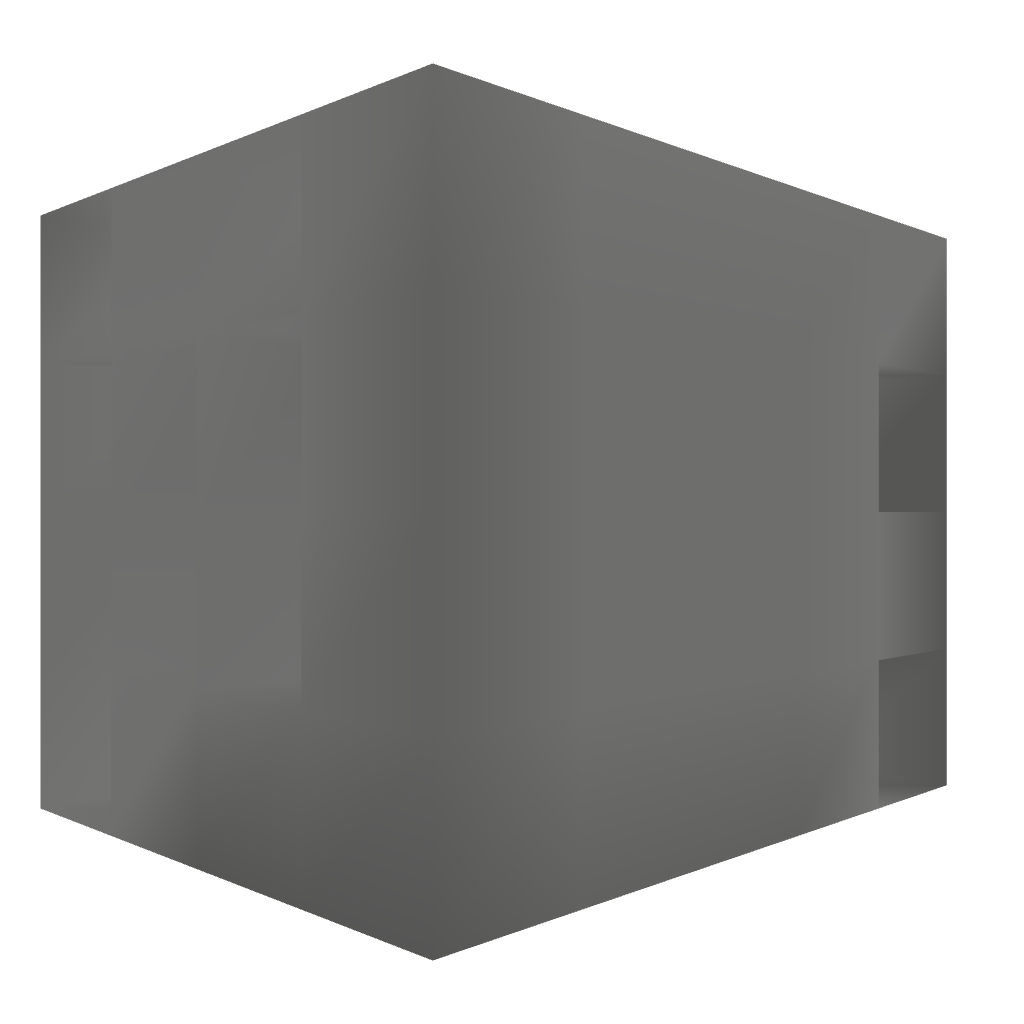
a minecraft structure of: Simple Stone Crypt